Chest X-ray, PA view. Patient: 55 years old, sex M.
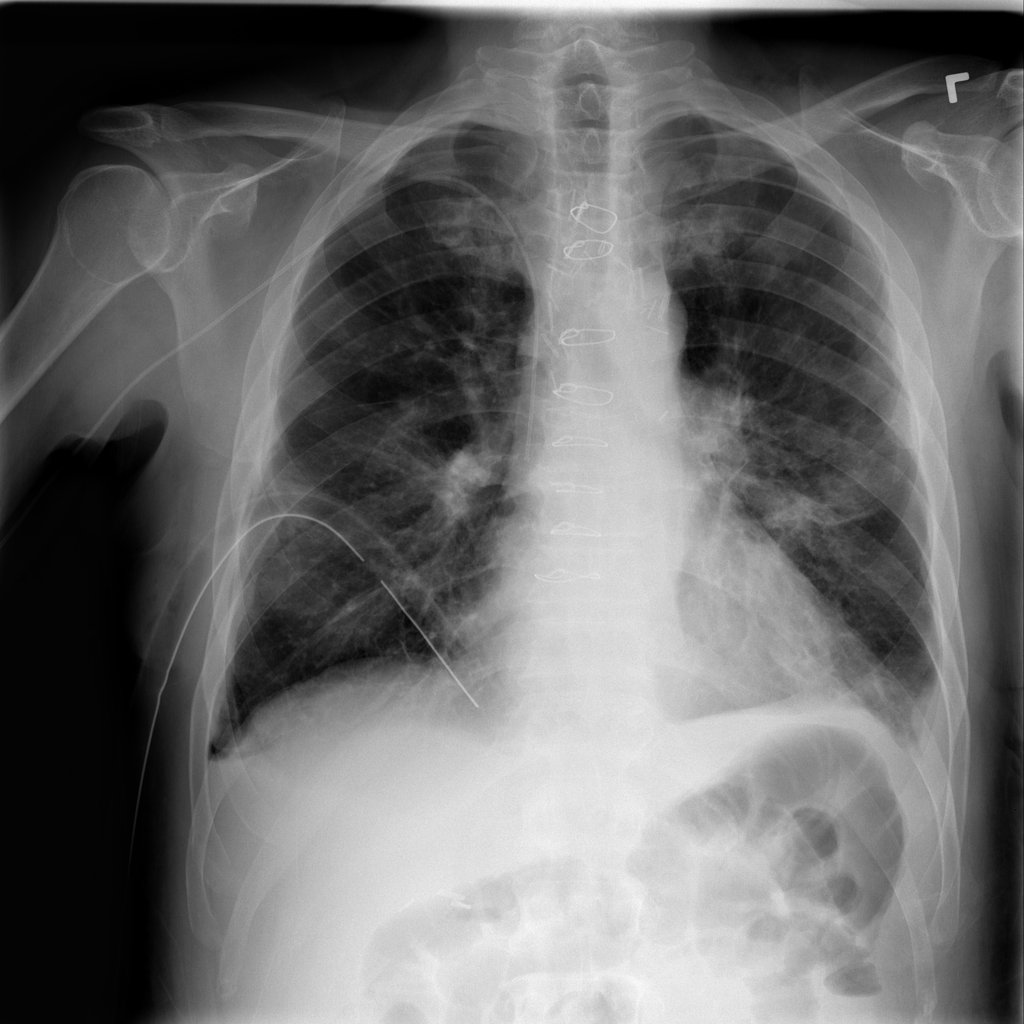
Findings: Effusion